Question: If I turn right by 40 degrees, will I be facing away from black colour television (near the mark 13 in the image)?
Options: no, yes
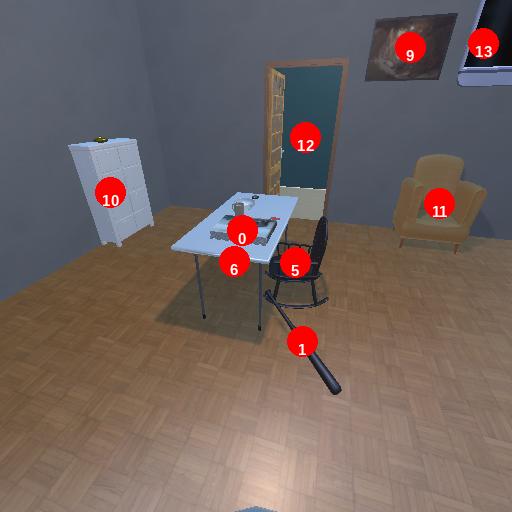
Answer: no